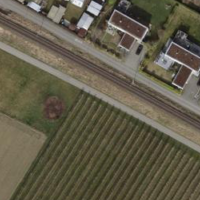
EUNIS habitat code: 40
Species observed at this site:
Cyanistes caeruleus
Parus major
Motacilla alba
Turdus merula